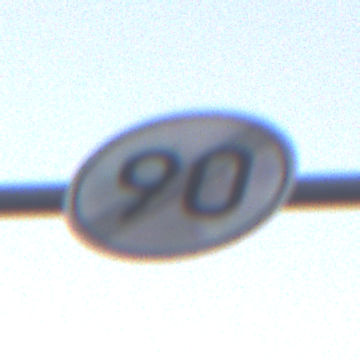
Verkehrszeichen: EndeGeschwindigkeit90
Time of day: SunriseSunset
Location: Outdoor (Suburban)
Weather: Clear
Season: NotSpecified
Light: Natural